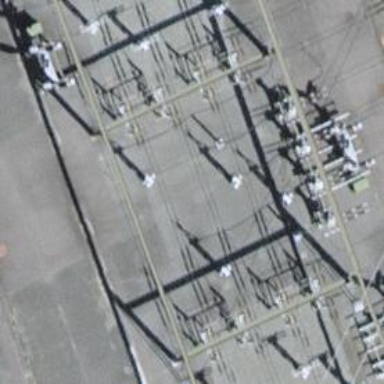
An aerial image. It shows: Power line carrying busbar.